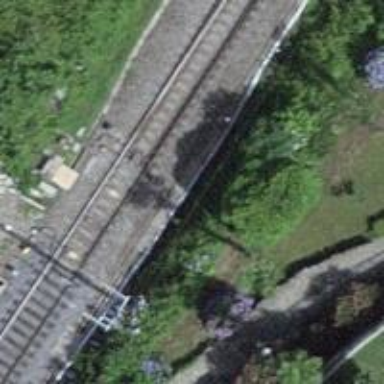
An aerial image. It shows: Railway switch.